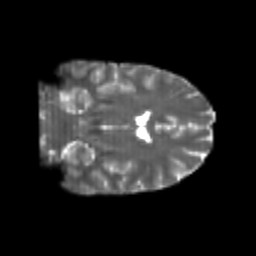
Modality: T2w
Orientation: coronal
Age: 26
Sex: female
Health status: healthy
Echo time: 0.074 s